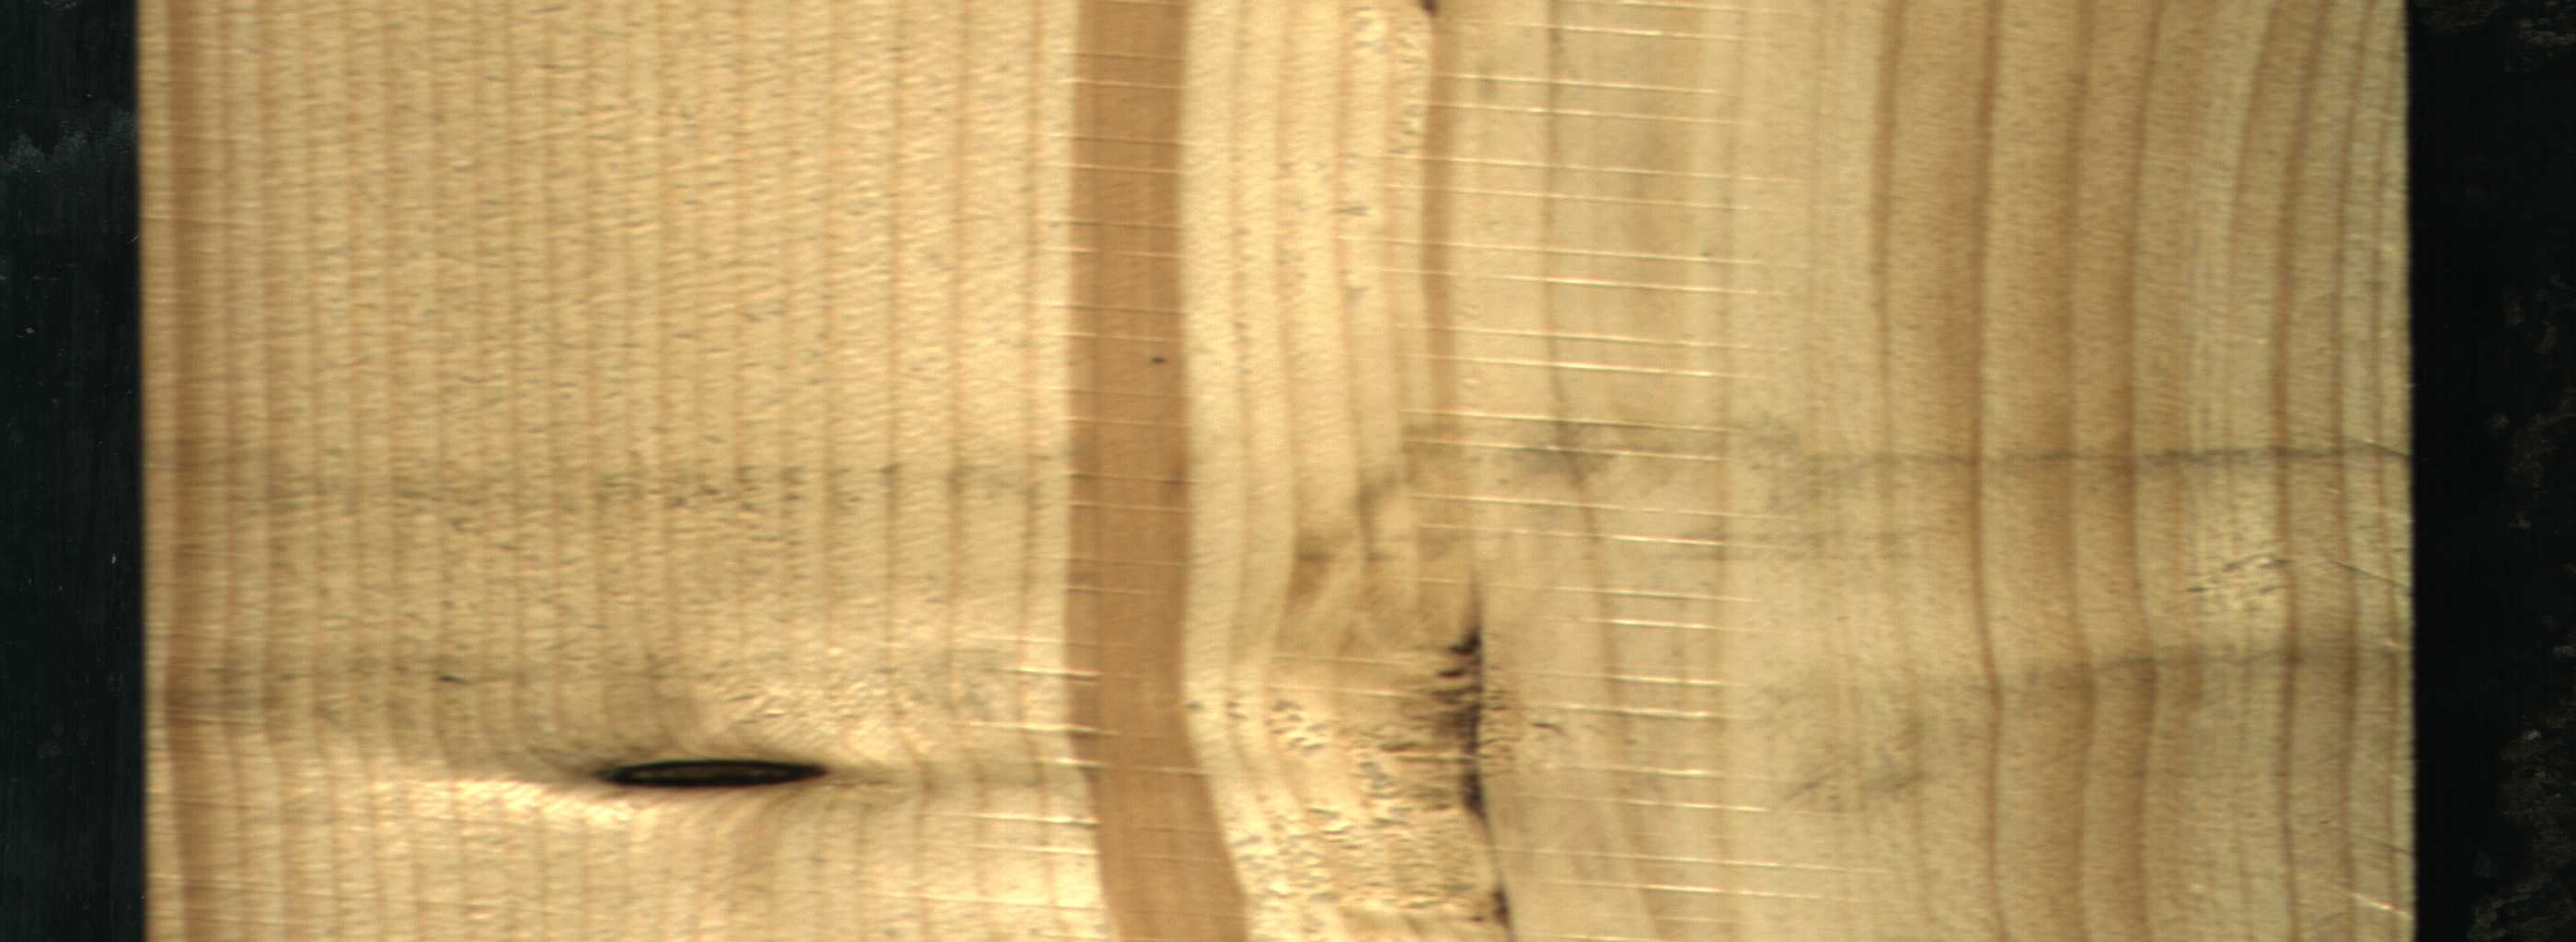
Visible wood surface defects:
Quartzity
Dead_Knot
Live_Knot
Live_Knot